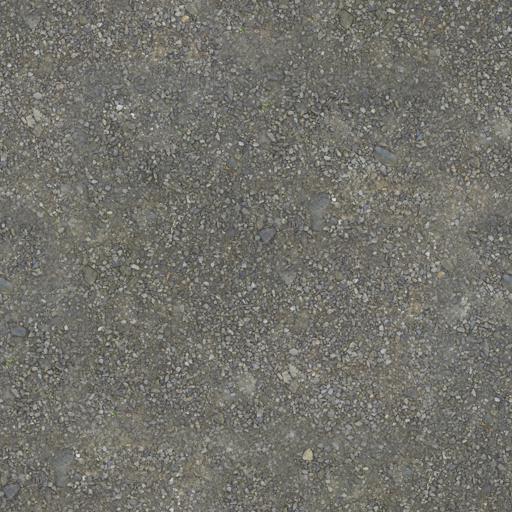
Tags: gravel ground pebbles stone